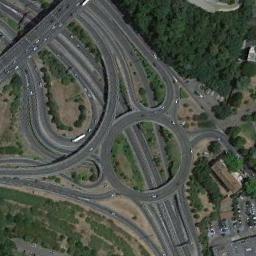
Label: overpass